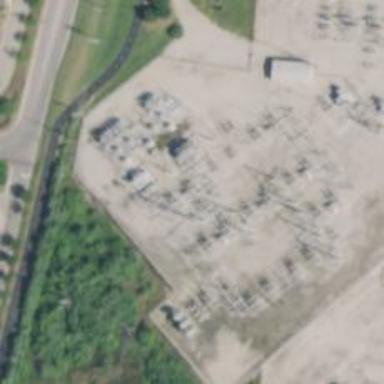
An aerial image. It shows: Switch for power supply.